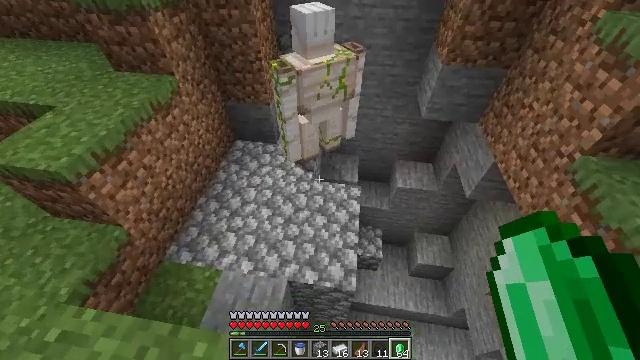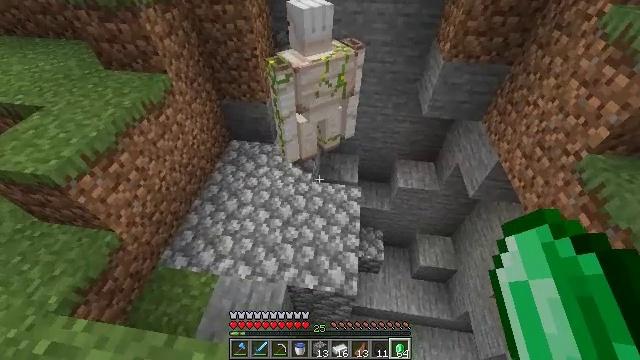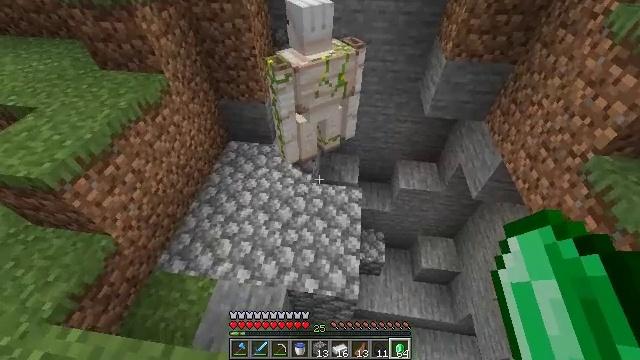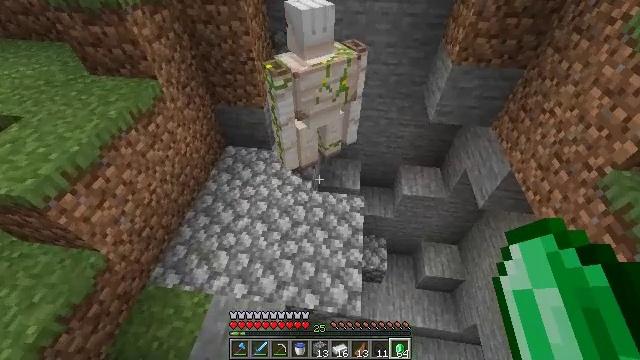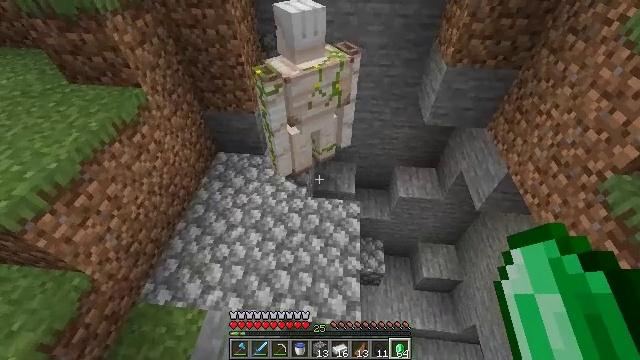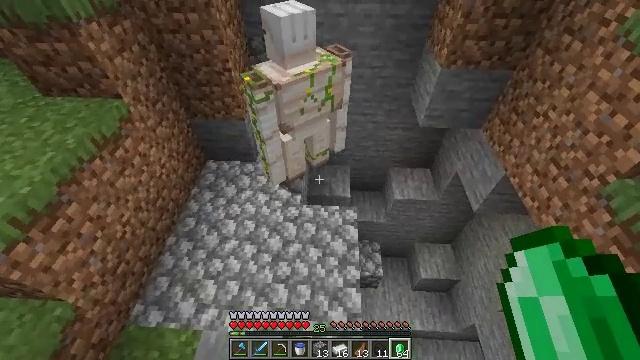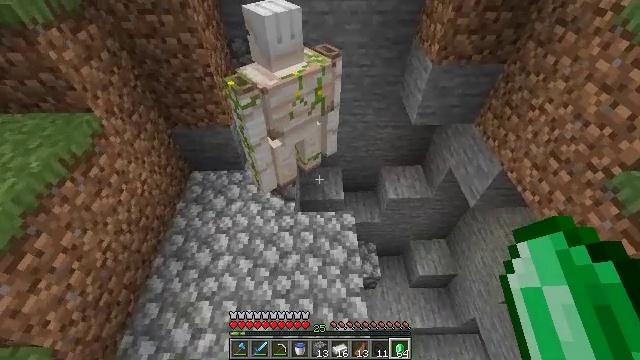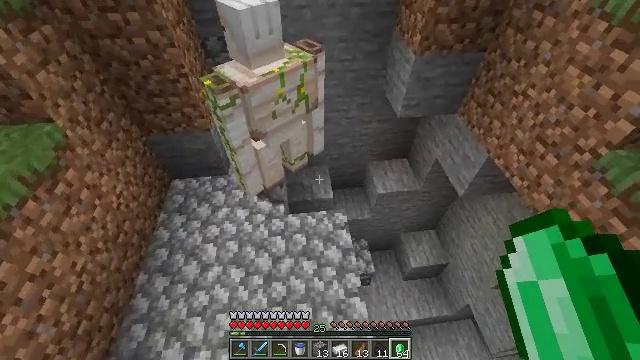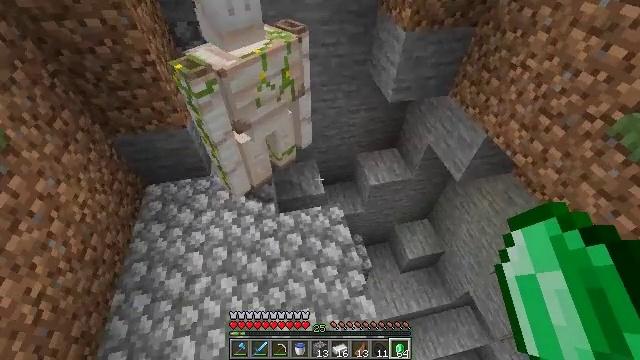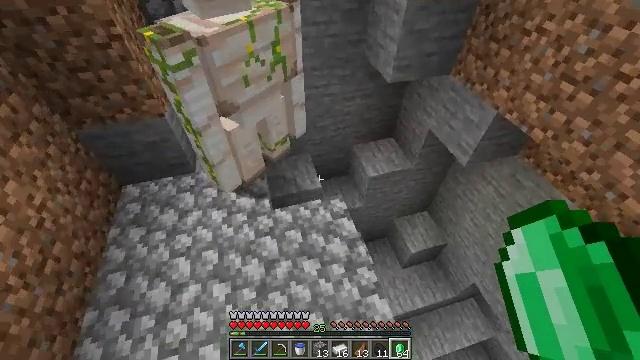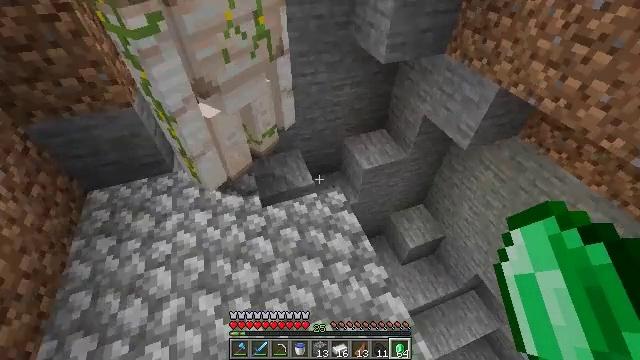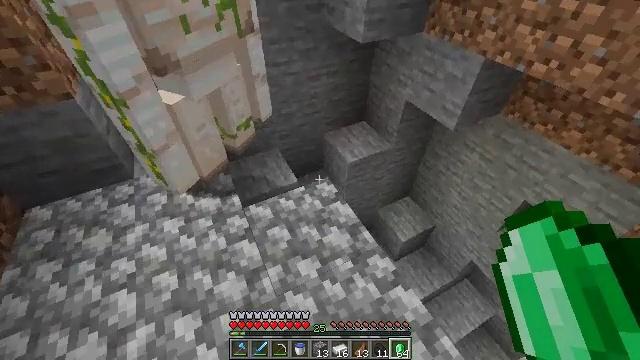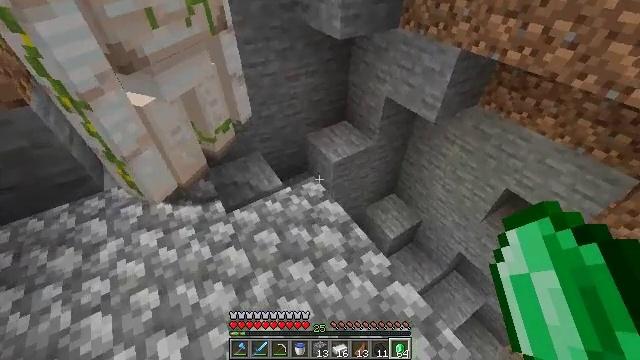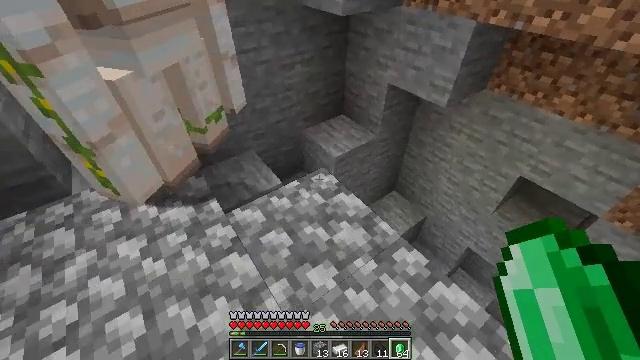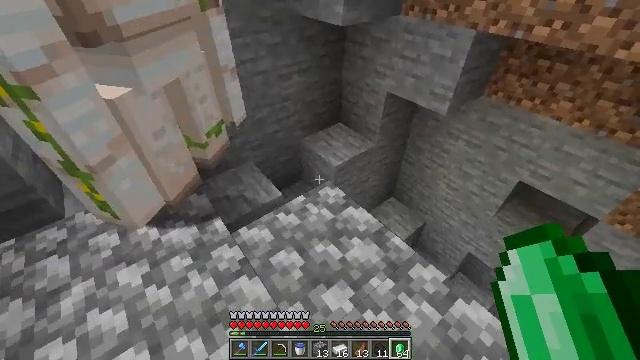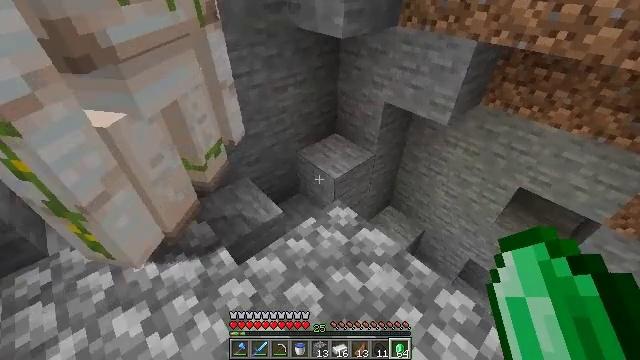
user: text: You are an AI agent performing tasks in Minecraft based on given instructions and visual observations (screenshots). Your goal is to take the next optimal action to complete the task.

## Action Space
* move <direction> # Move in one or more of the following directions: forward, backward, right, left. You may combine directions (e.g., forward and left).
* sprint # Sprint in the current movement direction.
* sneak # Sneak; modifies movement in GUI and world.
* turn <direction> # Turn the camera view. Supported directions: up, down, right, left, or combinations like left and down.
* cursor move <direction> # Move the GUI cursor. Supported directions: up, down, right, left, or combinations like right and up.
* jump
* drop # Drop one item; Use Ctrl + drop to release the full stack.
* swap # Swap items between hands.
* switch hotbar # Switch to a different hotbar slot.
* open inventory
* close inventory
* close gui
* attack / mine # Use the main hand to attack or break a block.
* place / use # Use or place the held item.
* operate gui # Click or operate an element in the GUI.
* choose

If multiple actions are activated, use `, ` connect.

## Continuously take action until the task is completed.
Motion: motion action
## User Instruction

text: Use diamonds to craft diamond leggings.
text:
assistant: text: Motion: no_op
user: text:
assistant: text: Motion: move forward
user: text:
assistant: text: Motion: move forward
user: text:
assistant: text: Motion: move forward, turn right
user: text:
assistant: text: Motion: move forward and move left, turn right
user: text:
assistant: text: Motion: move forward and move left, turn right
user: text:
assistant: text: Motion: move forward and move left, turn right
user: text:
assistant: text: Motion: move forward and move left, turn right
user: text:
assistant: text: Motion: move forward and move left, turn right
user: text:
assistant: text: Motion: move forward and move left, turn right and up
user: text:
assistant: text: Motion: move forward and move left, turn right and up
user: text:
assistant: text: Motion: move forward and move left, turn right and up
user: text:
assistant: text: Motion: move forward and move left, turn right and up
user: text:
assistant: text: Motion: move forward and move left, turn right and up
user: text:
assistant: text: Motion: move forward, turn right and up
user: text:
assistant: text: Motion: move forward, turn right
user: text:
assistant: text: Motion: move forward, turn right
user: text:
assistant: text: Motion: move forward, turn right and down
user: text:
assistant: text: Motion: move forward, turn right and down
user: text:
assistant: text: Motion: move forward
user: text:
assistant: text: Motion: move forward, turn right
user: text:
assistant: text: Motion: move forward and move left, turn right and down
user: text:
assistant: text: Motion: move forward and move left, turn right and down
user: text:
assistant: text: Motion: move forward and move left, turn right and down
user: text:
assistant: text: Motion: move forward and move left, turn right
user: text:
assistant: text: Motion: move forward and move left, turn right
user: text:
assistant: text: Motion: move forward and move left, turn right
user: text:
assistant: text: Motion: move forward and move left, turn right and up
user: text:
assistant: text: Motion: move forward and move left, turn right and up
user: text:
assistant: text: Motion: move forward and move left, turn right and up